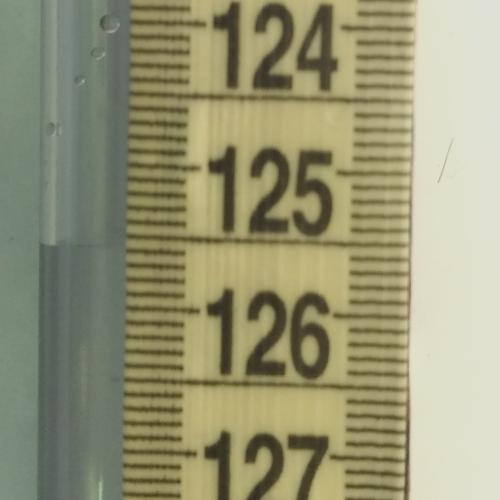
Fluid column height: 125.6 cm